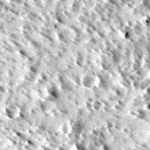
Label: no_change